Interaction volume radius: 5 \u00c5
Interaction volume height: 40 \u00c5
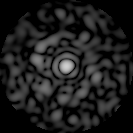
Disorder parameter: 0.8318